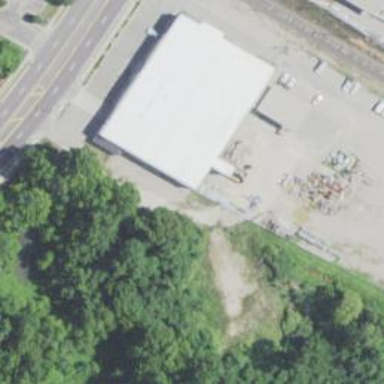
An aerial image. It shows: Commercial building.